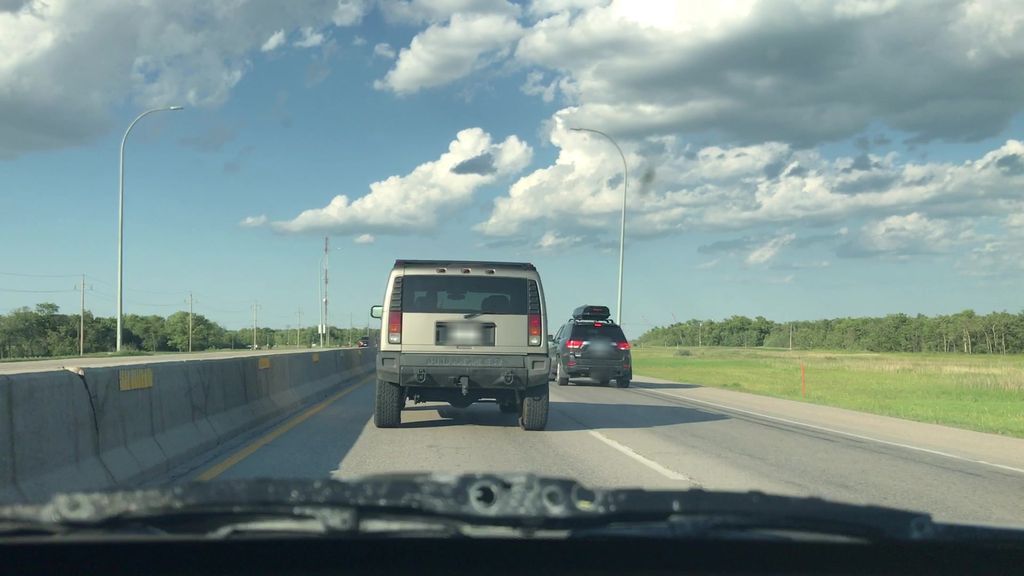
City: winnipeg